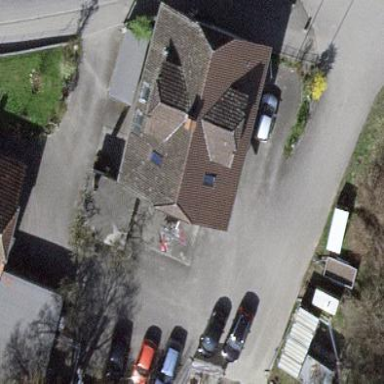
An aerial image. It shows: Building with roof made of roof tiles.